Field crop: maize
Growth stage: 2
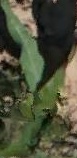
Species: maize